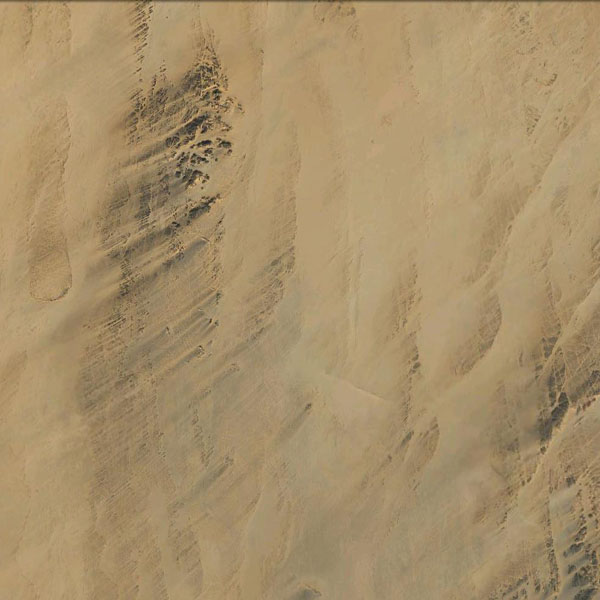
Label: Desert